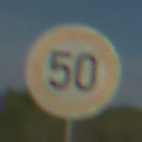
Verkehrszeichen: Geschwindigkeit50
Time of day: MorningAfternoon
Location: Outdoor (Suburban)
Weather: PartlyCloudy
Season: NotSpecified
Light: Natural